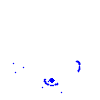
Particle: pion